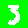
Digit: 3